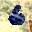
Label: 6